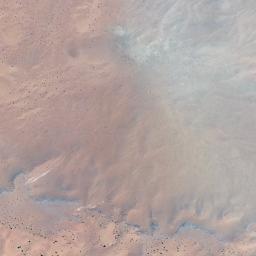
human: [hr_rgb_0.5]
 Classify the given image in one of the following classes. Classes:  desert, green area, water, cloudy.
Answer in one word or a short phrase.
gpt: desert